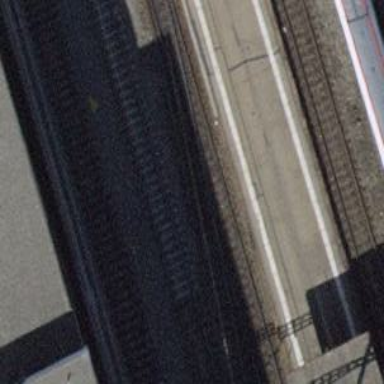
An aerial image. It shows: Siding railway track with electrified contact line.